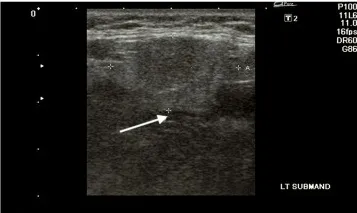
Ultrasonography of normal and missing right and left parotid and submandibular salivary glands. B) Ultrasonography of missing right parotid gland. And images with missing salivary glands.
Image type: radiology (ultrasound)